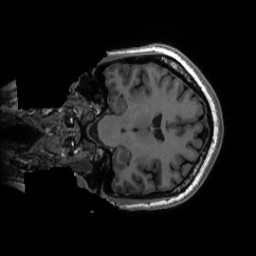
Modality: T1w
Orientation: coronal
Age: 35
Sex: female
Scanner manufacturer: ge
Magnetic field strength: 3 T
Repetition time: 0.007348 s
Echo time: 0.003036 s